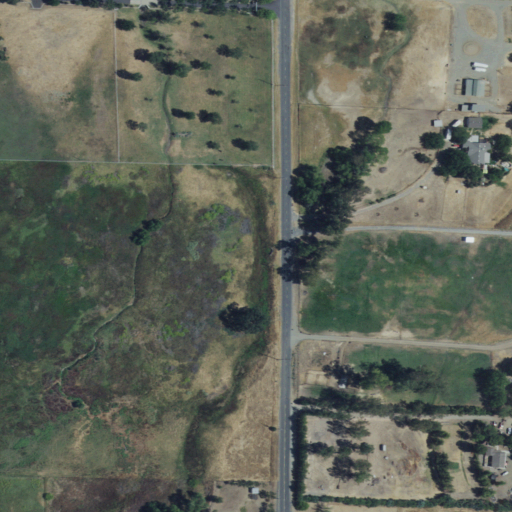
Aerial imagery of valley in California named Pleasant Valley containing grassland, herbaceous wetlands, cultivated crops, open development, low intensity development, woody wetlands, and medium intensity development